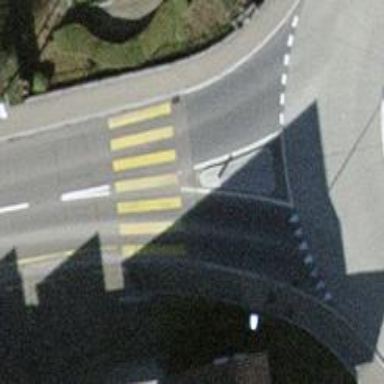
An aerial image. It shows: Uncontrolled zebra crossing on the road.